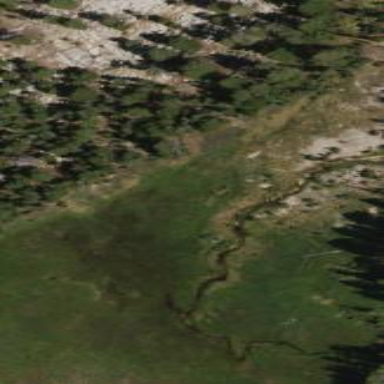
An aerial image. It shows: Wet meadow with wood vegetation.